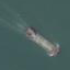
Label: Sand_carrier